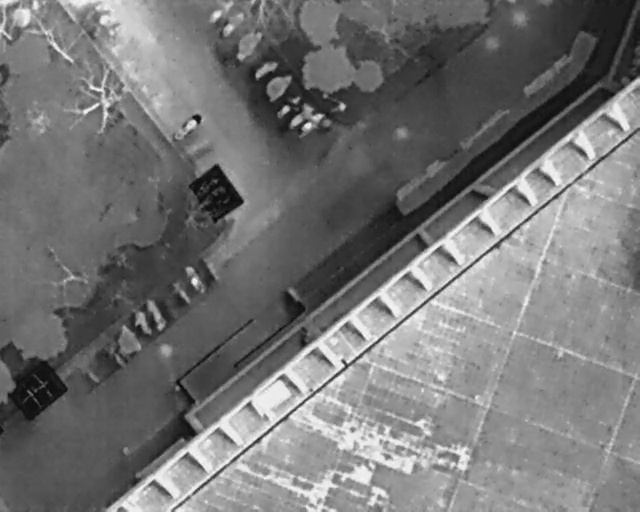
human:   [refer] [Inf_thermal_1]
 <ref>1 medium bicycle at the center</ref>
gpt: <box>[[27, 53, 32, 55, 144]]</box>

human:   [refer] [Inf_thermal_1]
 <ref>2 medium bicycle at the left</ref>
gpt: <box>[[21, 59, 27, 62, 148], [19, 61, 24, 64, 148]]</box>

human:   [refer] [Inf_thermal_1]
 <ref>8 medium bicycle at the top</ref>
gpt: <box>[[31, 1, 36, 4, 43], [33, 3, 39, 6, 43], [35, 7, 41, 10, 43], [38, 12, 43, 14, 55], [41, 20, 48, 21, 43], [41, 15, 46, 18, 45], [43, 21, 50, 24, 43], [46, 22, 51, 25, 49]]</box>